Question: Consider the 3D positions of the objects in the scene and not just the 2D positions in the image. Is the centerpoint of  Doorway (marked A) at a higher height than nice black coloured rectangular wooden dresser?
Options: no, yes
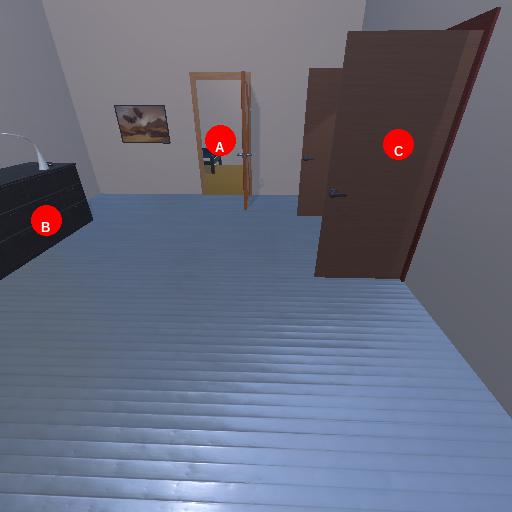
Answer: no